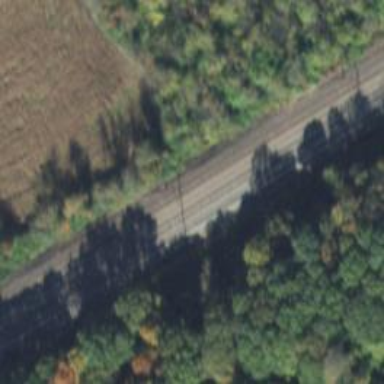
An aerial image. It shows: Railway track with contact line for electrification.